Interaction volume radius: 5 \u00c5
Interaction volume height: 20 \u00c5
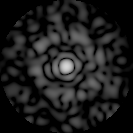
Disorder parameter: 0.7762